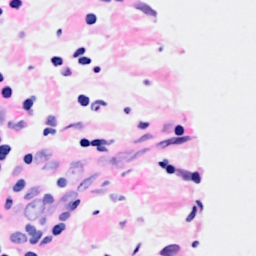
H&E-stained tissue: Breast